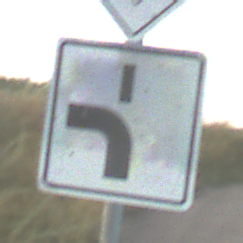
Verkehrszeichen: VerlaufVorfahrtsstrasse5
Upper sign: Vorfahrtsstrasse
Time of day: SunriseSunset
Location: Outdoor (RoadRail)
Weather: PartlyCloudy
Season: NotSpecified
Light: Natural